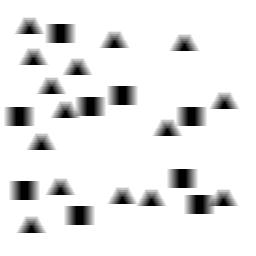
Squares: 9
Triangles: 15
Stars: 0
Total shapes: 24